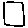
Label: square